Interaction volume radius: 5 \u00c5
Interaction volume height: 20 \u00c5
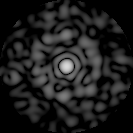
Disorder parameter: 0.8458